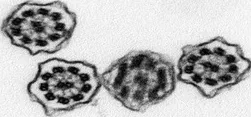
Transmission electron microscopy (EM) of representative nasal epithelium cilia from patients #8 with primary ciliary dyskinesia caused by lacking of inner dynein arms.
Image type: pathology (immunostaining)